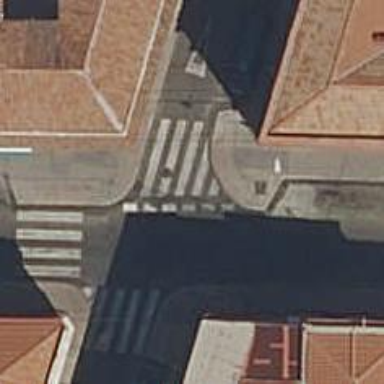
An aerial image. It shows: Marked road crossing.